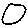
Label: circle